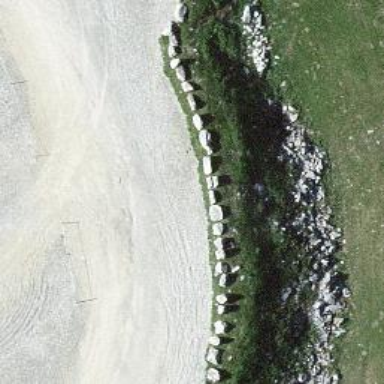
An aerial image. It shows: Block barrier.